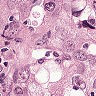
Metastatic tissue present: yes